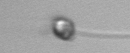
Label: flagellate